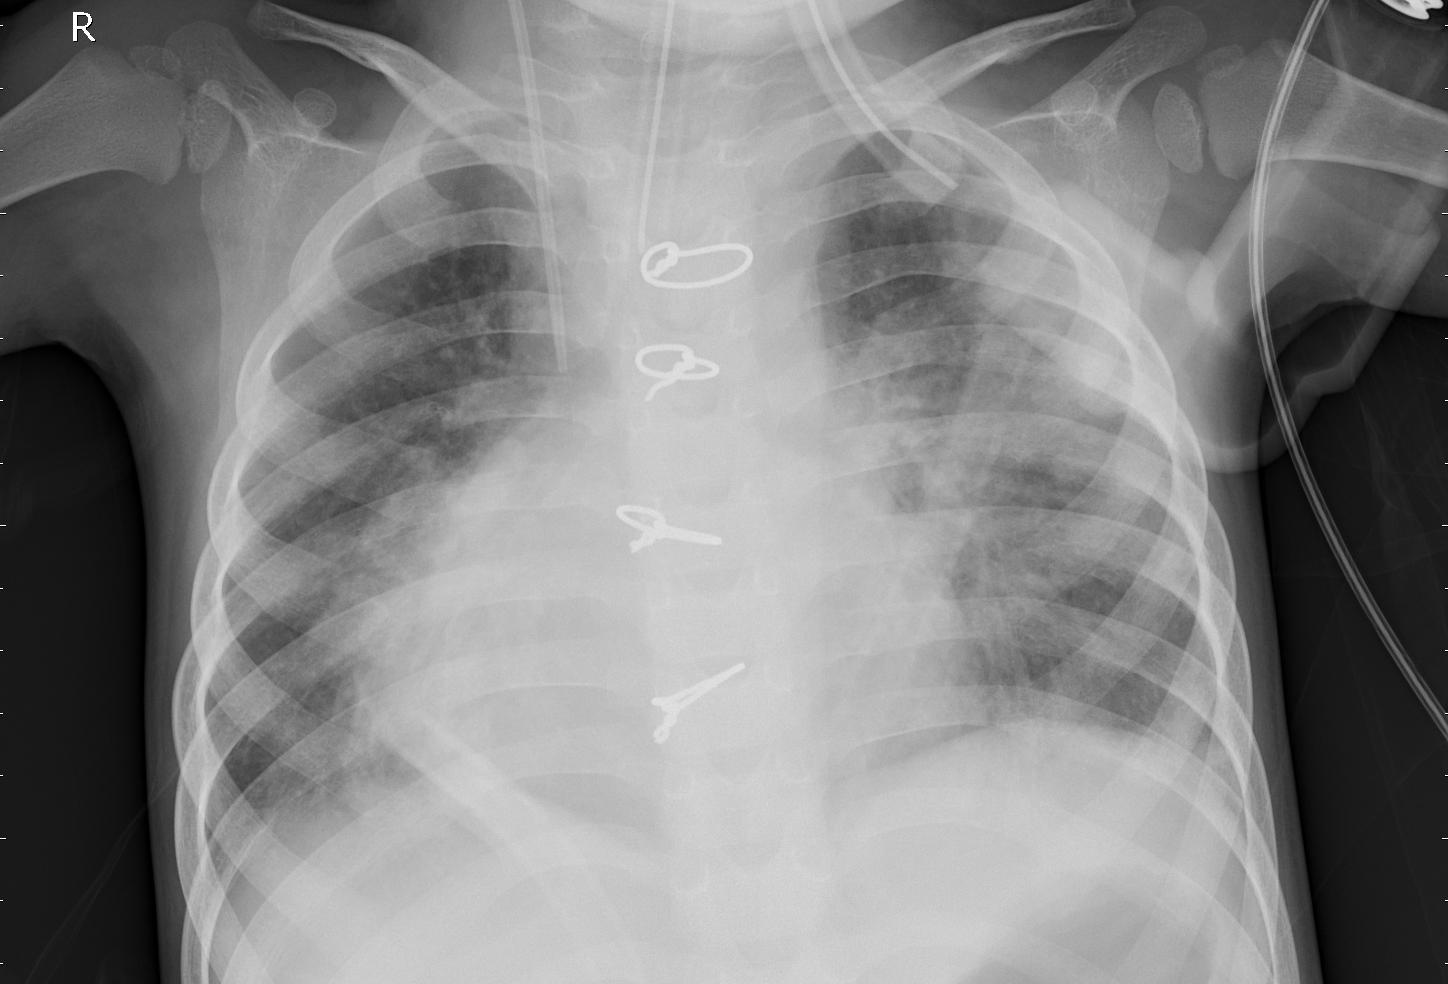
Diagnosis: PNEUMONIA